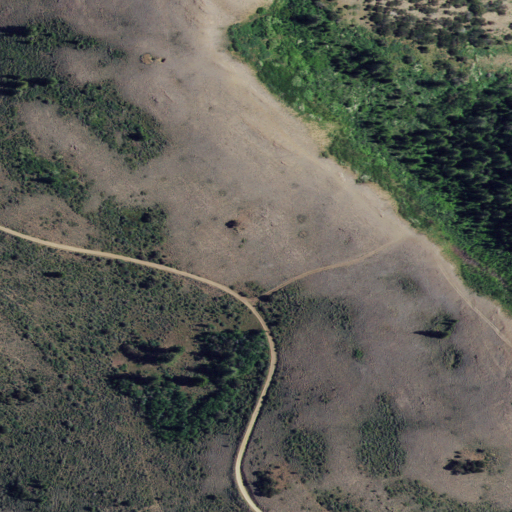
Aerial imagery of mountain in Idaho named Twin Knobs containing shrub, evergreen forest, open development, deciduous forest, grassland, and low intensity development